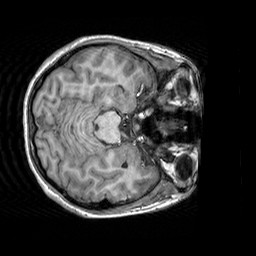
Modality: T1w
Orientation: axial
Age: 20
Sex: female
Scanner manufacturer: siemens
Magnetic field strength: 3 T
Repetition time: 2.3 s
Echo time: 0.00303 s